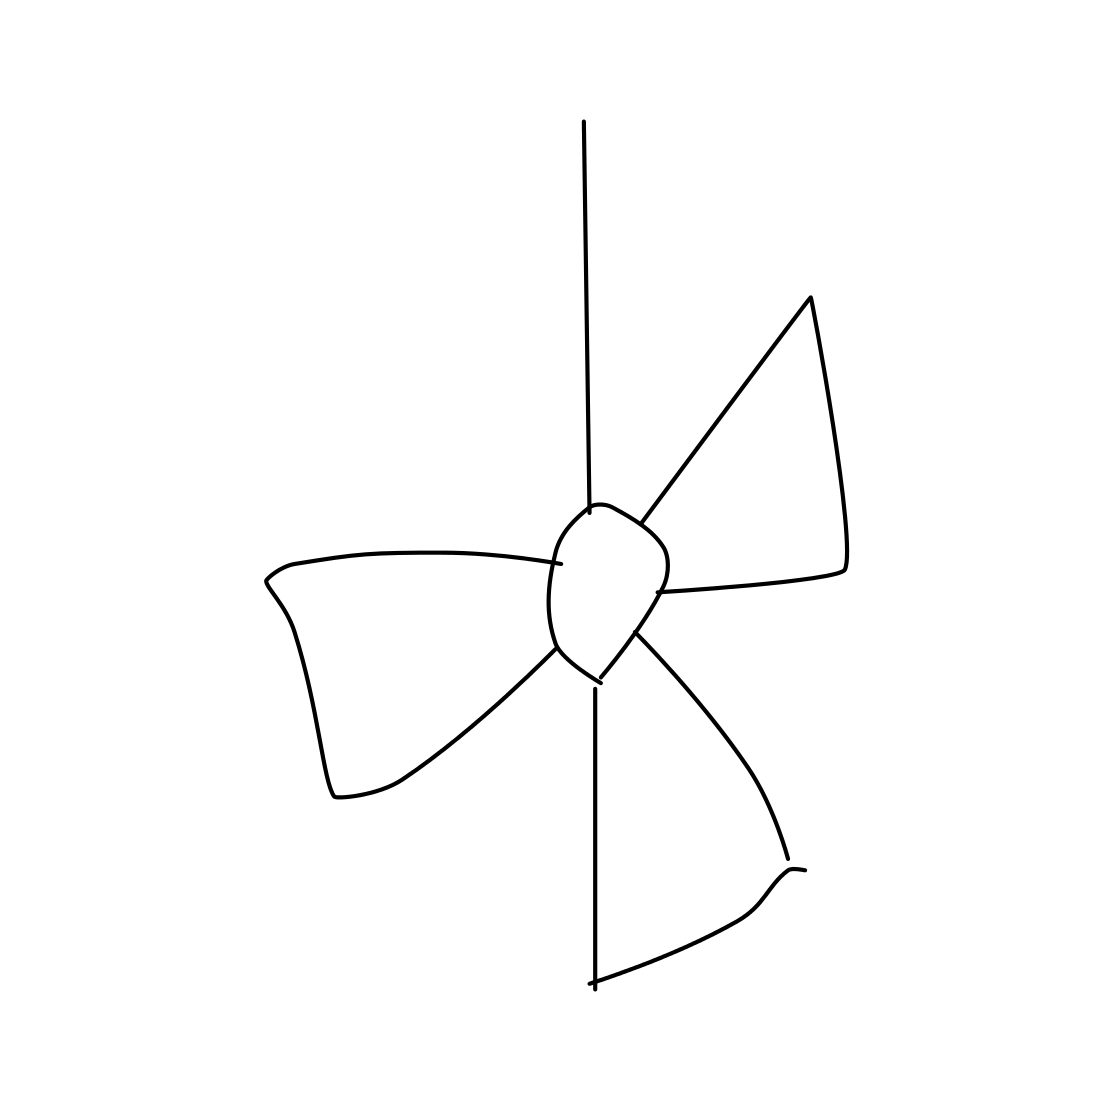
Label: fan